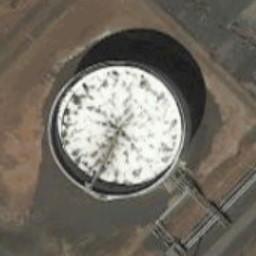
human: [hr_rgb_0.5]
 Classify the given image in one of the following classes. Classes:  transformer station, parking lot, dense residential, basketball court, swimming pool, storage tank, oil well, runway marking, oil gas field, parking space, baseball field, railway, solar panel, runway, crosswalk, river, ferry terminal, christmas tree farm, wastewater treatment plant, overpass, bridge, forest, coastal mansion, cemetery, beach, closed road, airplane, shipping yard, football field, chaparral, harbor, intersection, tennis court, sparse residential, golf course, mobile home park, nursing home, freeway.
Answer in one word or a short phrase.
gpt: storage tank